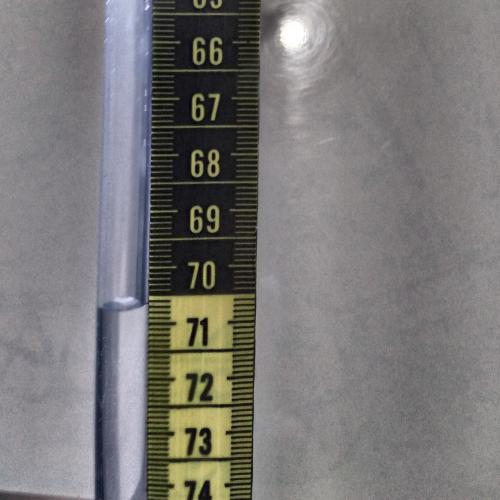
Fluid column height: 70.7 cm